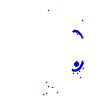
Particle: electron